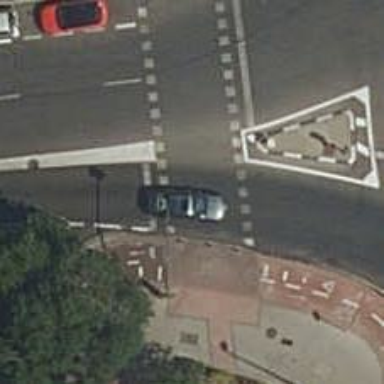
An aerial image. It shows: Asphalt footway with crossing equipped with traffic signals.